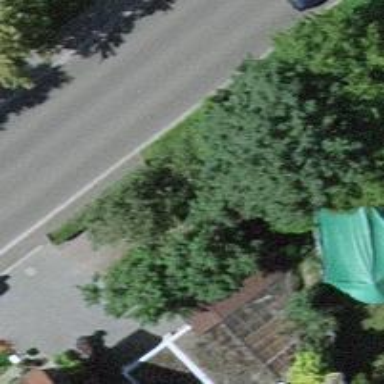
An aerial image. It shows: View of roof of building.